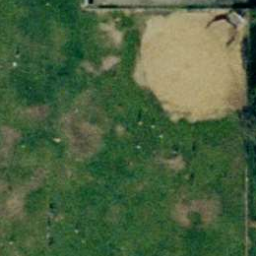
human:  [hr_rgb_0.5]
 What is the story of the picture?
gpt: baseball diamond